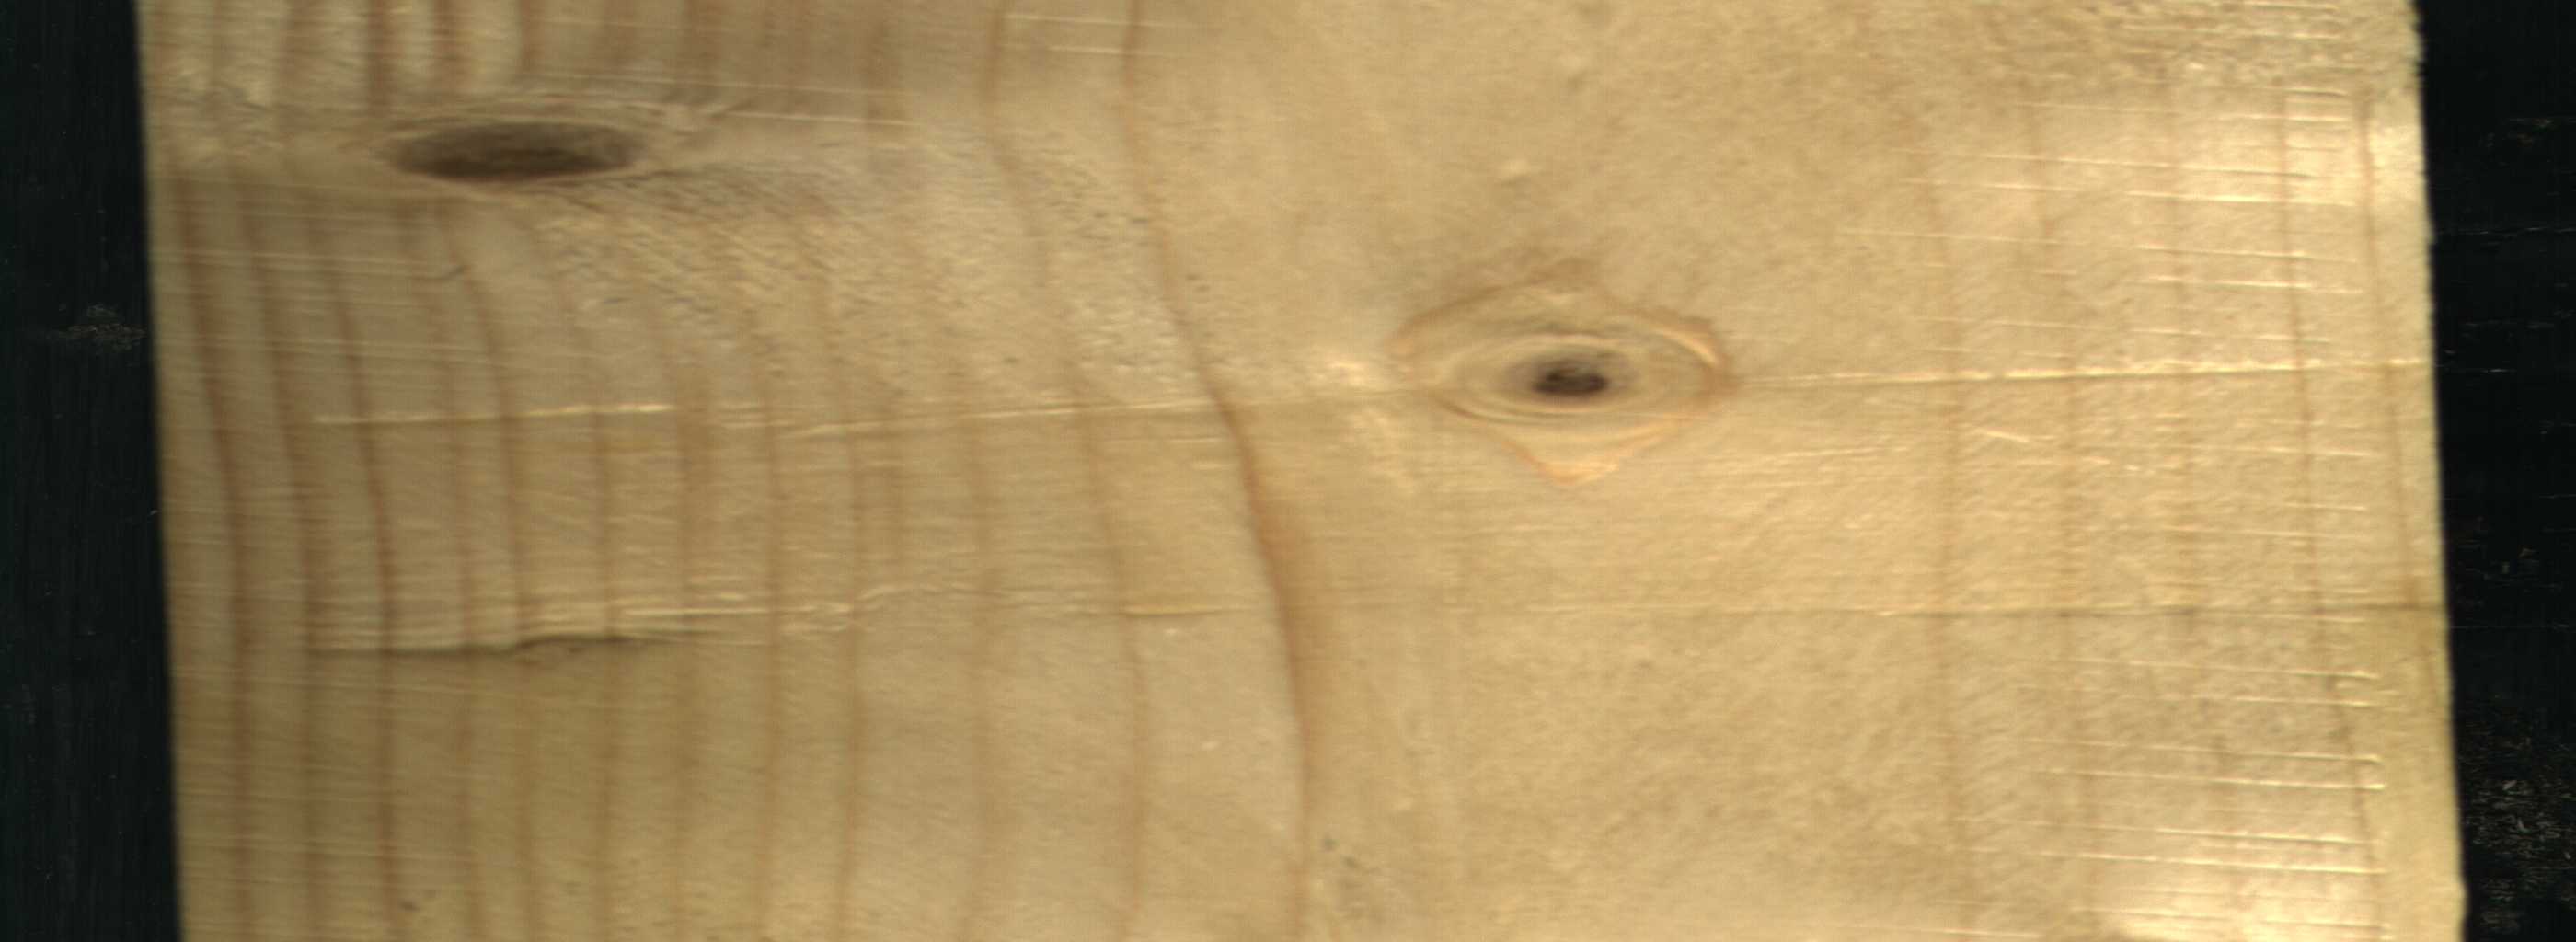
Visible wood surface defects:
Live_Knot
Live_Knot